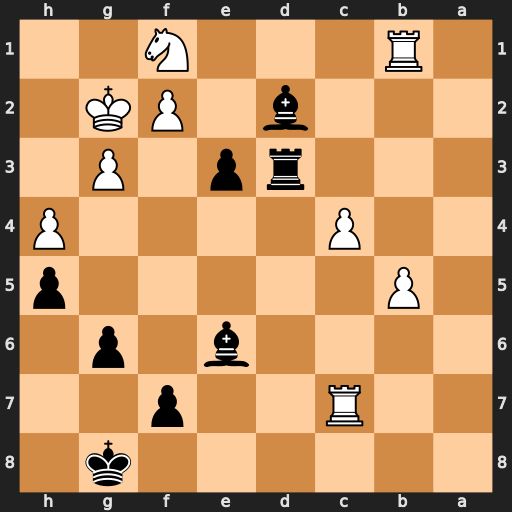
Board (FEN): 6k1/2R2p2/4b1p1/1P5p/2P4P/3rp1P1/3b1PK1/1R3N2
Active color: b
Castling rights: -
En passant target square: -
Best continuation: Ba5 Ra7 e2